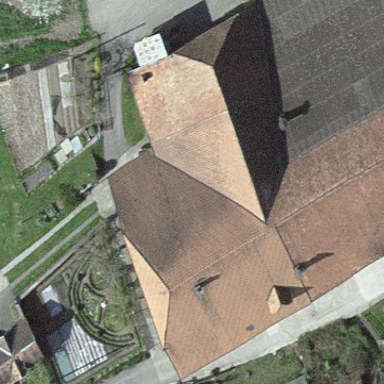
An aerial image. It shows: Farm building.